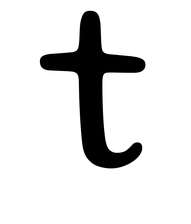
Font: Gluten_Light